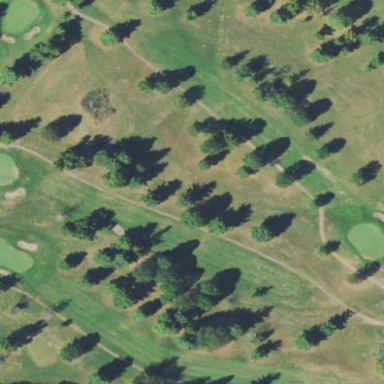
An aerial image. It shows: Well-maintained grassy area serving as golf fairway for the sport of golf.